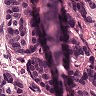
Metastatic tissue present: yes